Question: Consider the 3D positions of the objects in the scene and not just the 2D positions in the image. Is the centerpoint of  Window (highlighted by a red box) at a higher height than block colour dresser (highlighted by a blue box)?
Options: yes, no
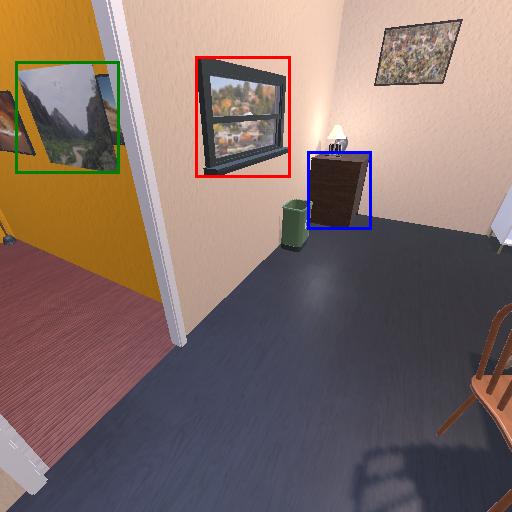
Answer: yes